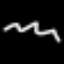
Label: squiggle